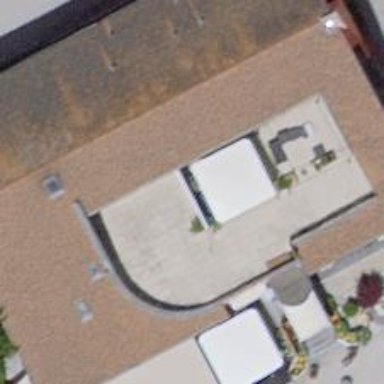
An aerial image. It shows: Restaurant.